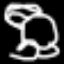
Label: frog